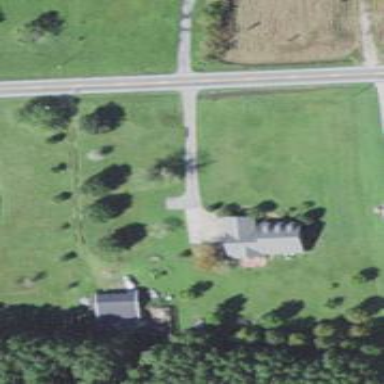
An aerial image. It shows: Driveway.